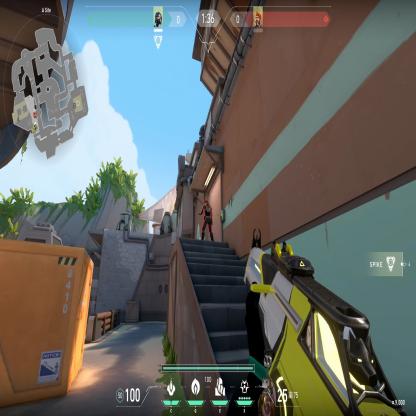
Label: enemy